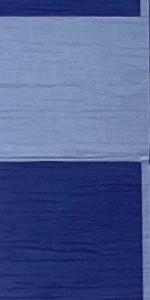
Label: Empty